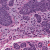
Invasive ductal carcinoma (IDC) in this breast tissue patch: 0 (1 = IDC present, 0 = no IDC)